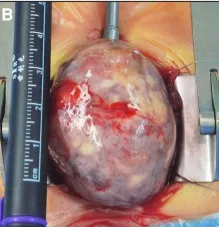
Intraoperative view. The appearance of a partially free mass placed outside the thoracic cavity.
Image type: medical_photograph (other_medical_photograph)